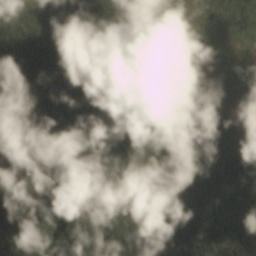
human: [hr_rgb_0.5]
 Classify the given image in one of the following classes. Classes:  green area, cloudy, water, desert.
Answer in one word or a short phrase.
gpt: cloudy